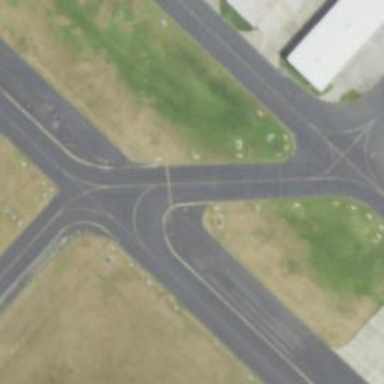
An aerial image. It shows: Asphalt taxiway at the airport.